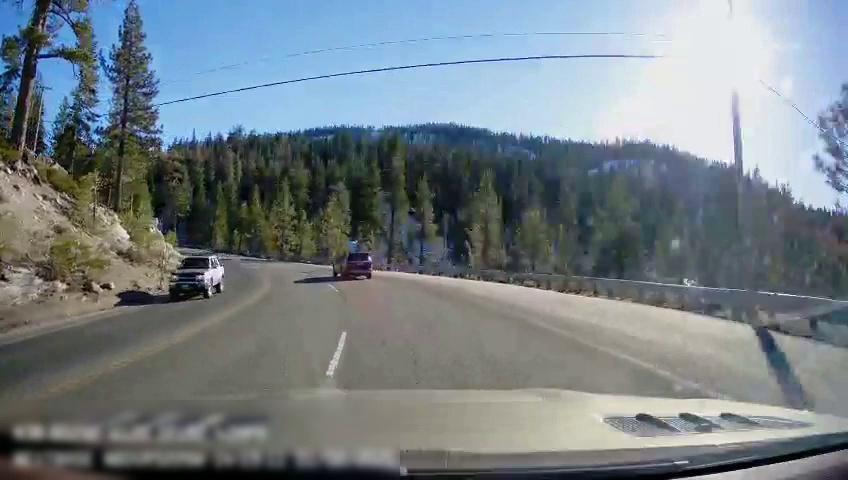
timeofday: Day
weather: Sunny
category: Drivable Space
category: Vehicles | SUV
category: Vehicles | Truck
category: Lanes | Current Lane
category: Lanes | Current Lane